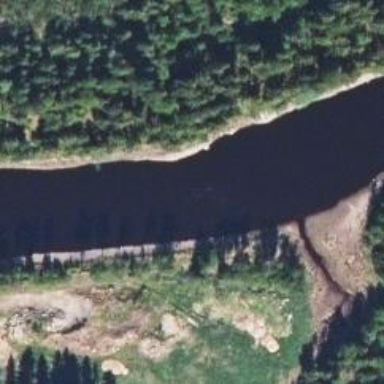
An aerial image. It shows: Beautiful view of river.